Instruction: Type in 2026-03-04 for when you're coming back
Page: home
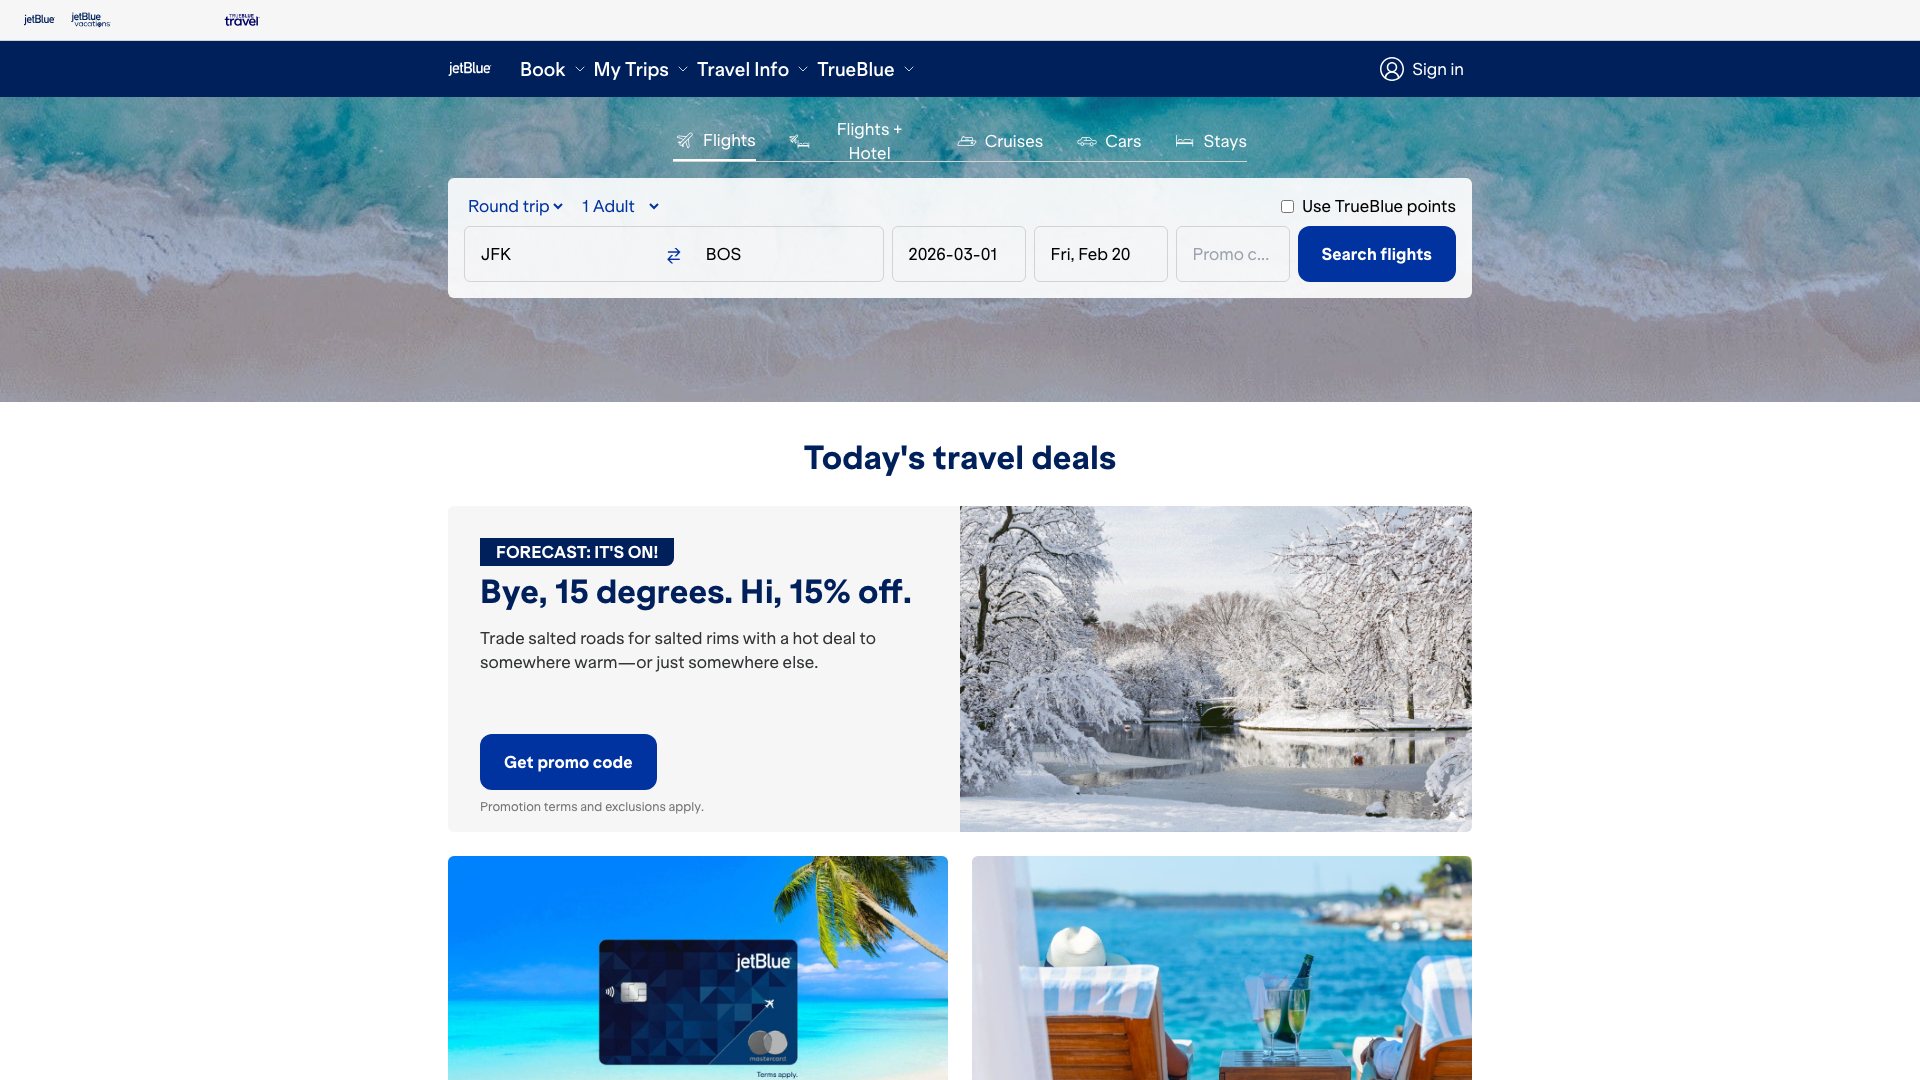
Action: type